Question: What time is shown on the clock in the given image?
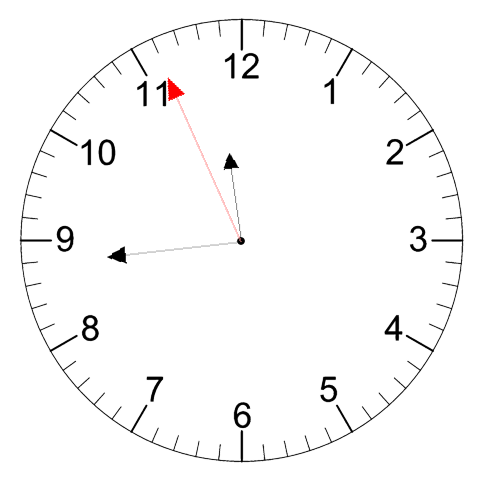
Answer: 11:43:56